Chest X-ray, PA view. Patient: 69 years old, sex M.
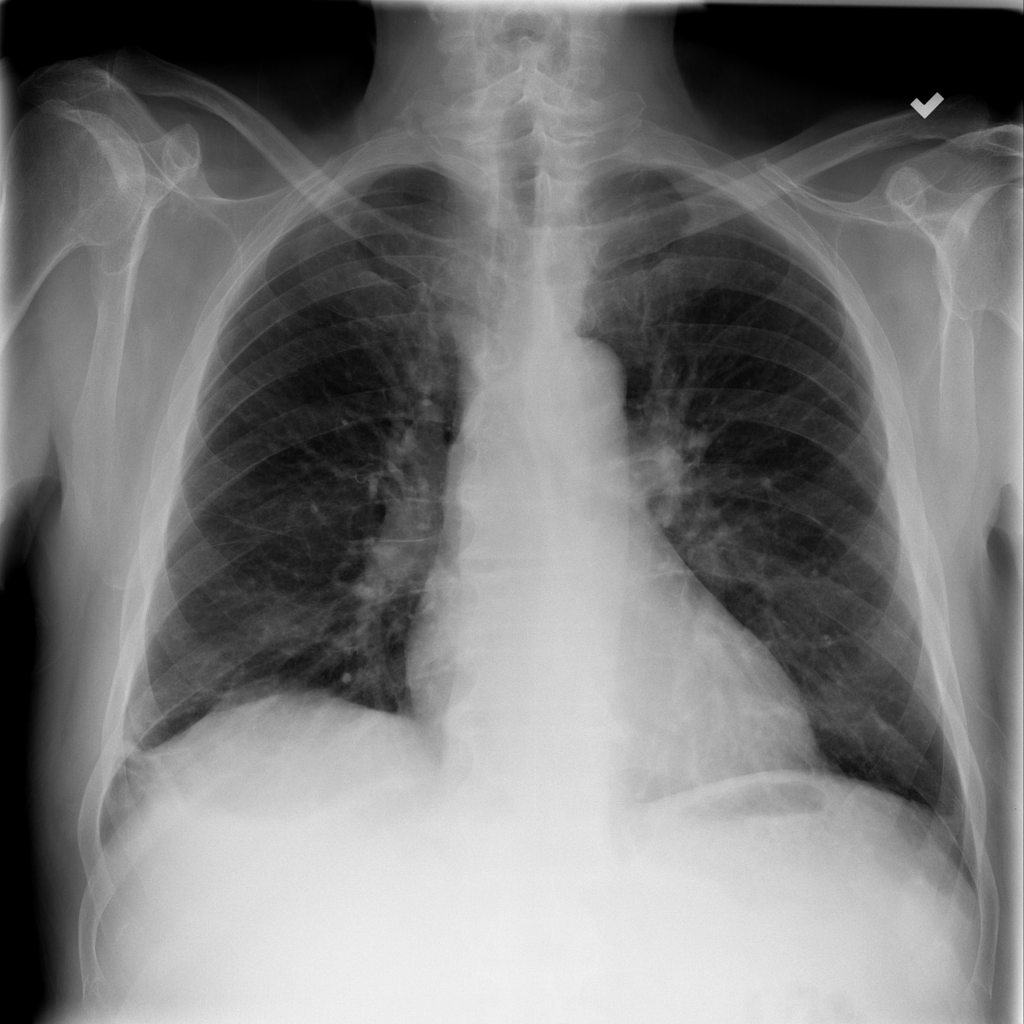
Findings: No Finding